【题型】填空题　【知识点】立体几何　【难度】medium
(2023·上海闵行·一模) 已知点 \(P\) 在正方体 \(ABCD-A_1B_1C_1D_1\) 的表面上，\(P\) 到三个平面 \(ABCD\)、\(ADD_1A_1\)、\(ABB_1A_1\) 中的两个平面的距离相等，且 \(P\) 到剩下一个平面的距离与 \(P\) 到此正方体的中心的距离相等，则满足条件的点 \(P\) 的个数为 \underline{\quad\quad}.

\vspace{1em}
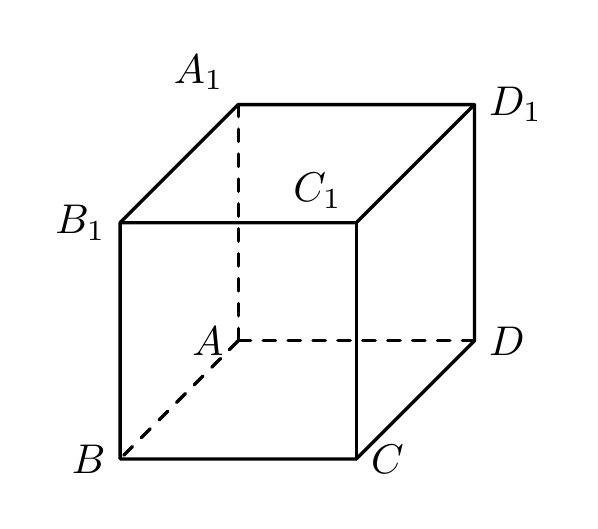
【解答】

\textbf{【答案】} \(\boldsymbol{6}\)

\vspace{1em}

\textbf{【分析】}
确定 \(P\) 在平面 \(ADC_1B_1\) 上，根据 \(d_{P-AB} = |PQ|\) 得到 \(P\) 的轨迹为平面 \(ADC_1B_1\) 内的一条抛物线，建立坐标系确定抛物线方程，计算交点得到答案.

\vspace{1em}

\textbf{【解析】}
若 \(P\) 到平面 \(ABCD\)、\(ADD_1A_1\) 距离相等，根据对称性知 \(P\) 在平面 \(ADC_1B_1\) 上，

\(AD \perp\) 平面 \(AA_1B_1B\)，\(AD \subset\) 平面 \(ADC_1B_1\)，故平面 \(ADC_1B_1 \perp\) 平面 \(AA_1B_1B\)，

故 \(P\) 到平面 \(ABB_1A_1\) 的距离即 \(P\) 到 \(AB_1\) 的距离，

设正方体的中心为 \(Q\)，则 \(d_{P-AB} = |PQ|\)，故 \(P\) 的轨迹为平面 \(ADC_1B_1\) 内的一条抛物线，

不妨取正方体边长为 4，\(AB_1\) 中点为 \(M\)，以 \(MQ\) 所在的直线为 \(x\) 轴，以线段 \(MQ\) 的垂直平分线为 \(y\) 轴，建立直角坐标系，

抛物线方程为 \(y^2 = 4x\)，当 \(x = 2\) 时，\(y = \pm 2\sqrt{2}\)，故抛物线与棱 \(B_1C_1\) 和 \(AD\) 相交，

故共有 \(2 \times 3 = 6\) 个点满足条件.

故答案为：\(\boldsymbol{6}\).

\vspace{1em}

\textbf{【点睛】}
关键点睛：本题考查了立体几何，抛物线的轨迹方程，意在考查学生的计算能力，空间想象能力和综合应用能力，其中根据题意得到动点的轨迹方程是解题的关键.

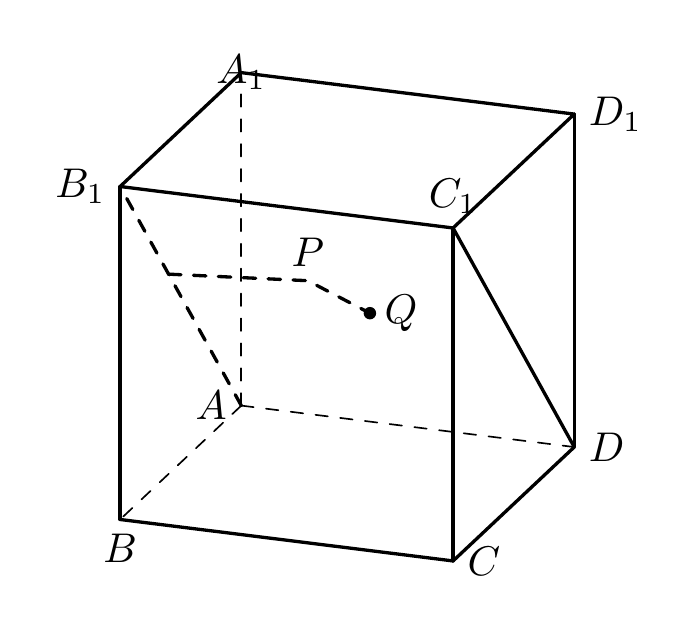
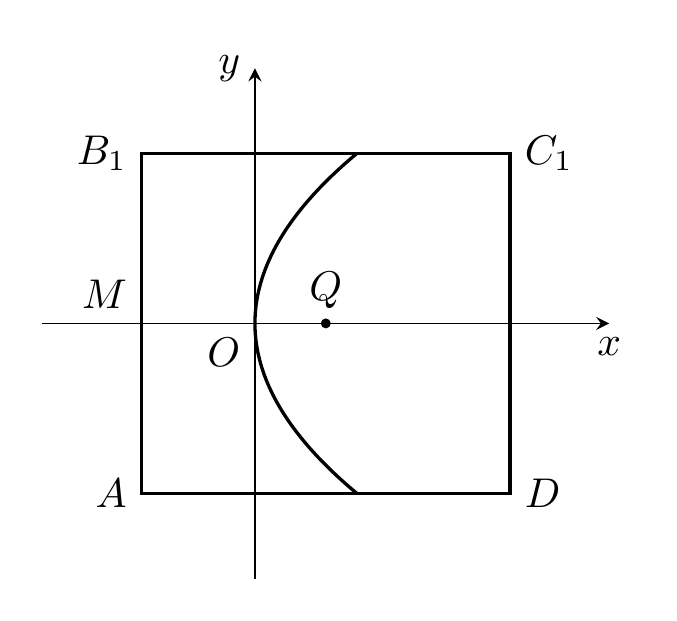